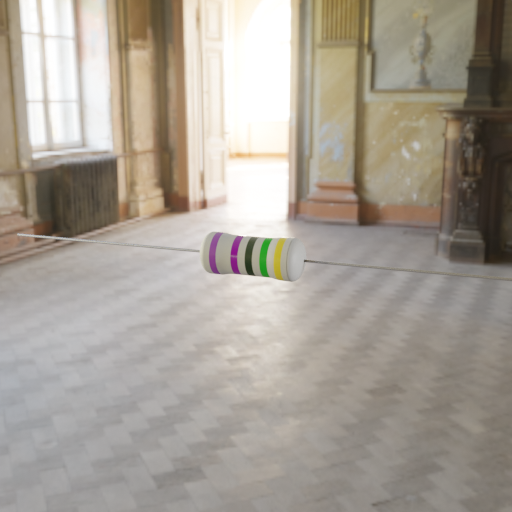
Resistor colour bands (in order): violet, violet, black, green, yellow